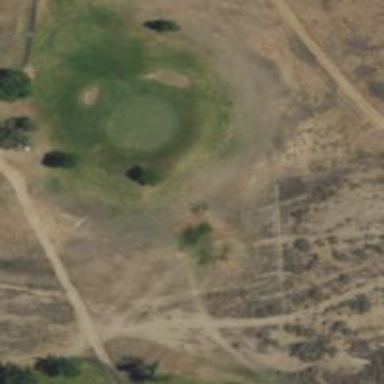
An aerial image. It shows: Golf tee.